Interaction volume radius: 5 \u00c5
Interaction volume height: 20 \u00c5
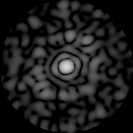
Disorder parameter: 0.829